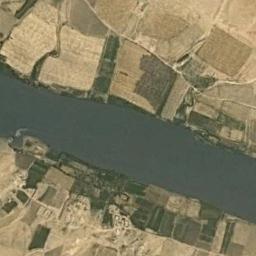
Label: river